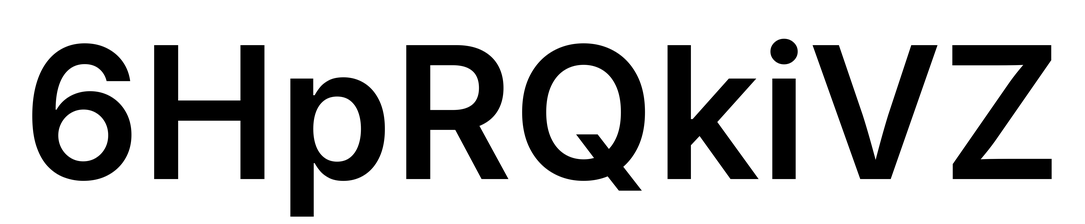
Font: Inter_SemiBold